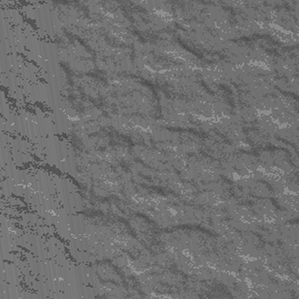
Label: frost